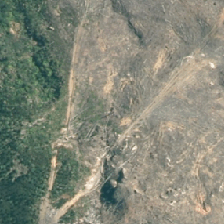
Land cover: harvested_forest